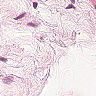
Metastatic tissue present: no